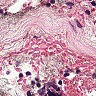
Metastatic tissue present: no